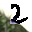
Label: 2